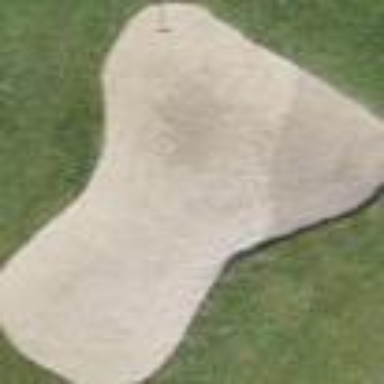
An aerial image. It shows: Golf bunker filled with sandy terrain.